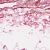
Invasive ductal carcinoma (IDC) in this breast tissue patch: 0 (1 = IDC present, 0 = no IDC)